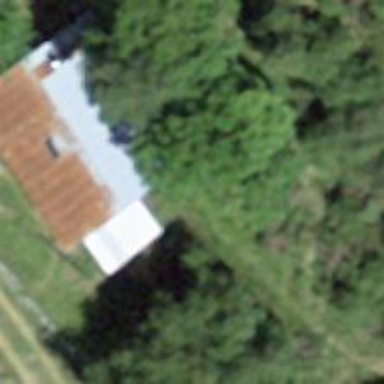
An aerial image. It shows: Wilderness hut building.